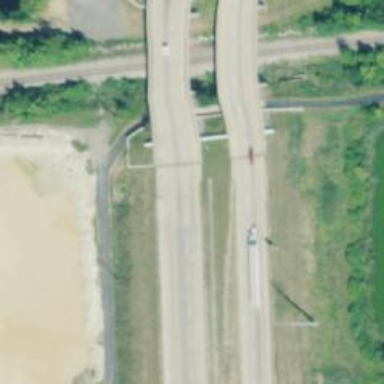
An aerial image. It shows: Beam bridge on motorway.